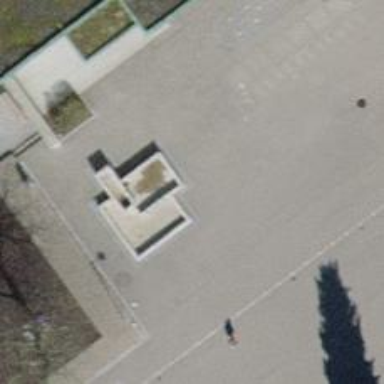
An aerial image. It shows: Fountain.